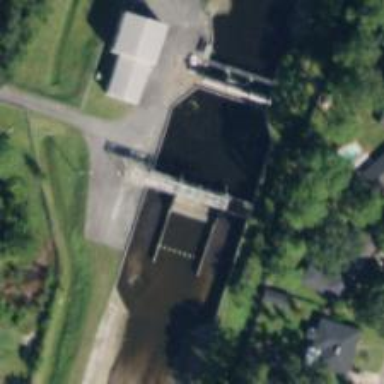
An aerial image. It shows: Lock gate along waterway.